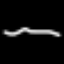
Label: squiggle